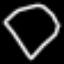
Label: diamond